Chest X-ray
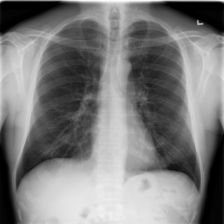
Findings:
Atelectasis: negative
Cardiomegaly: negative
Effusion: negative
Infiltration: negative
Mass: negative
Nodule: negative
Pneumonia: negative
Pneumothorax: negative
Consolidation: negative
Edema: negative
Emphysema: negative
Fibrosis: negative
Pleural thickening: negative
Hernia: negative